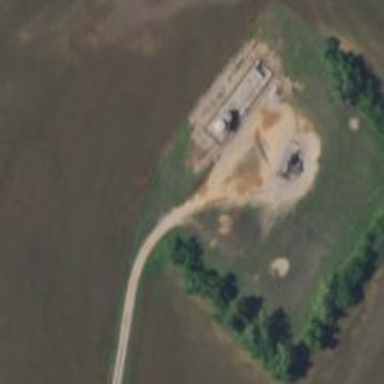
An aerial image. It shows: Storage tank that is man-made.